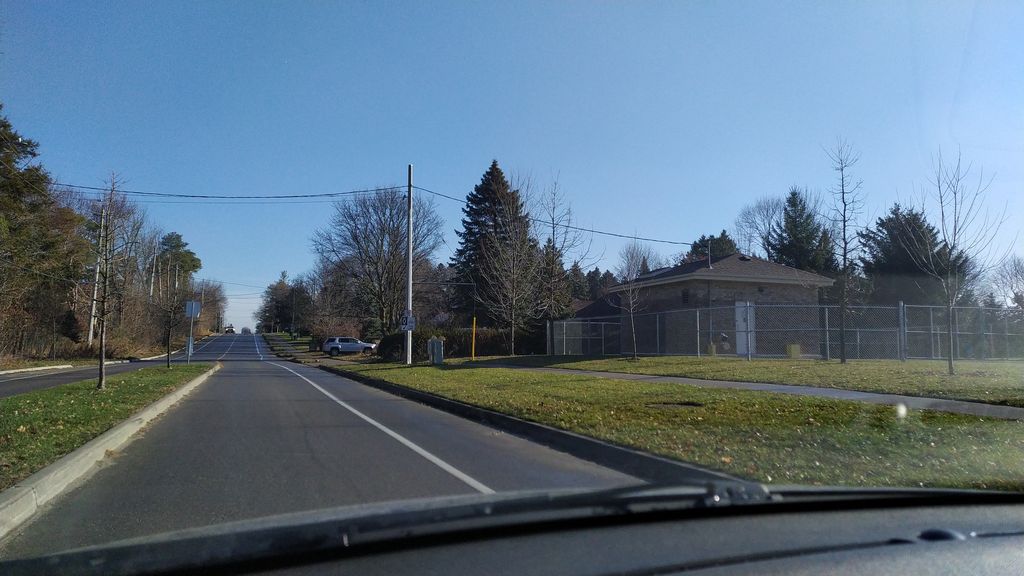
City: kitchener-waterloo